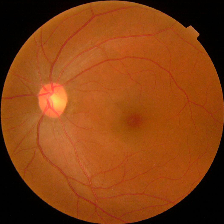
Diabetic retinopathy grade: No DR